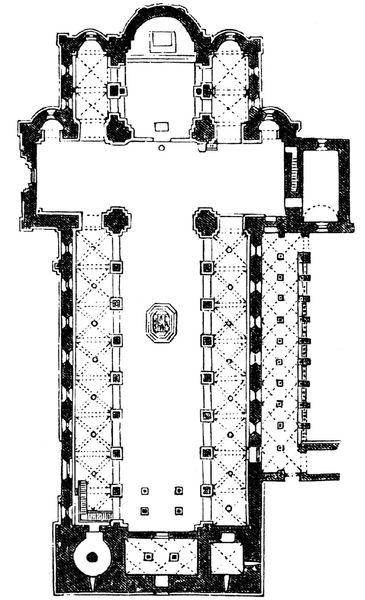
Titel: Stiftskirche St. Peter und Paul, allg. Kaiserdom genannt
Standort: Königslutter, ehemalige Abteikirche (EU - D - Nds)
Schlagwörter: flügel, fenster, pfeiler, säulen, zeichnung, architektur, kirche, turm, schiff, bogen, treppe, bögen, gewölbe, kreuz, entwurf, altar, hauptschiff, kathedrale, portal, kirchenschiff, kreuzgewölbe, seitenschiff, altarraum, apsis, chor, plan, bau, grundriss, kreuzgang, bauzeichnung, kapellen, seitenschiffe, taufbecken, kreuzform, keltisch